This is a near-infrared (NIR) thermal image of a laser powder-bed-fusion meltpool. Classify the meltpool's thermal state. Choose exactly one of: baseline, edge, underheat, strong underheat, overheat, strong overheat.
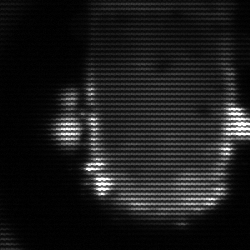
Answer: baseline